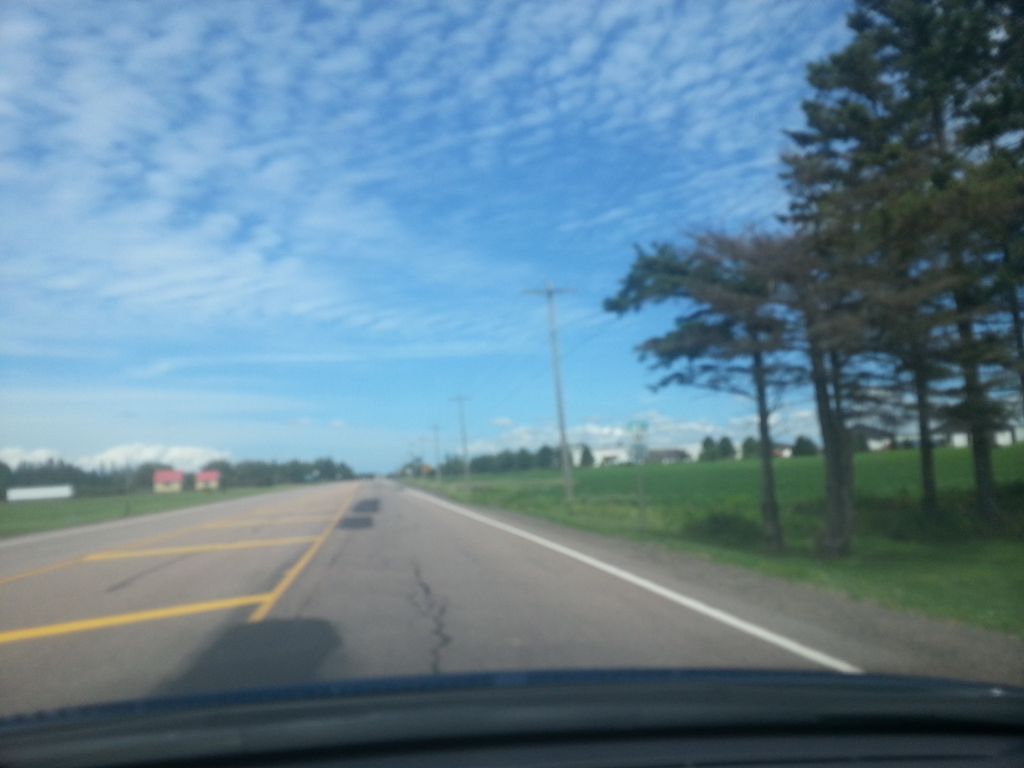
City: charlottetown